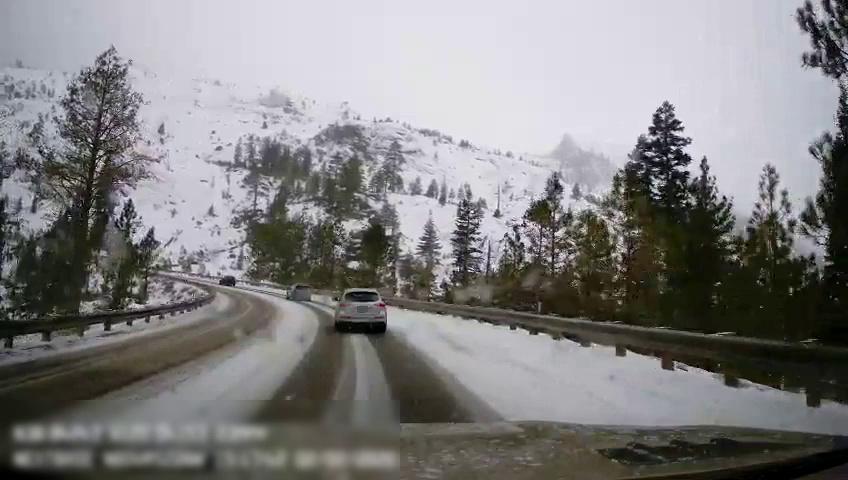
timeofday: Day
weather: Snowy
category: Drivable Space
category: Vehicles | Car
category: Vehicles | Car
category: Vehicles | Car